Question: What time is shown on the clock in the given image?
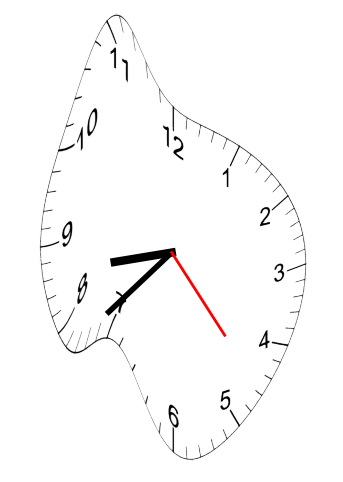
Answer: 08:37:23